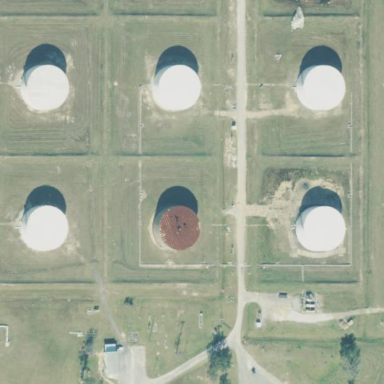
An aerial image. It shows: Industrial area used for oil storage.